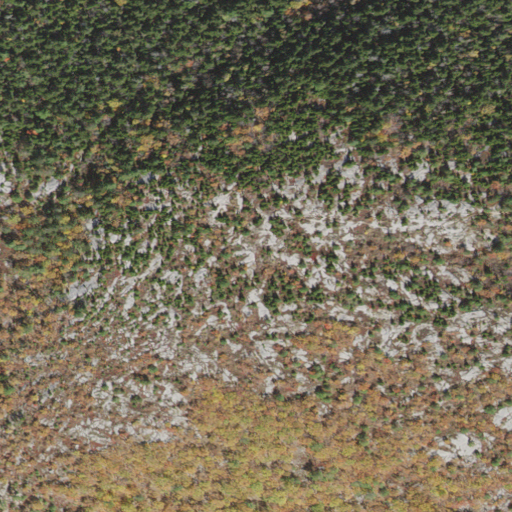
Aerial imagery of mountain in New Hampshire named Straightback Mountain containing shrub, deciduous forest, evergreen forest, and mixed forest